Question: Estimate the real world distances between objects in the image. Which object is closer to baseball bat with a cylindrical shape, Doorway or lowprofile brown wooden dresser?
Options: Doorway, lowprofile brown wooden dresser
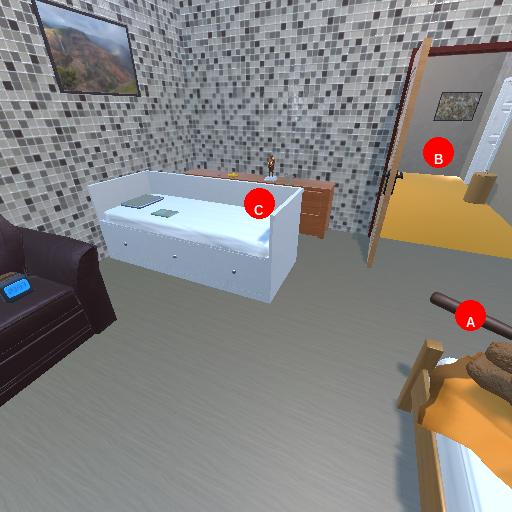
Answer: Doorway